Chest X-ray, AP view. Patient: 61 years old, sex M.
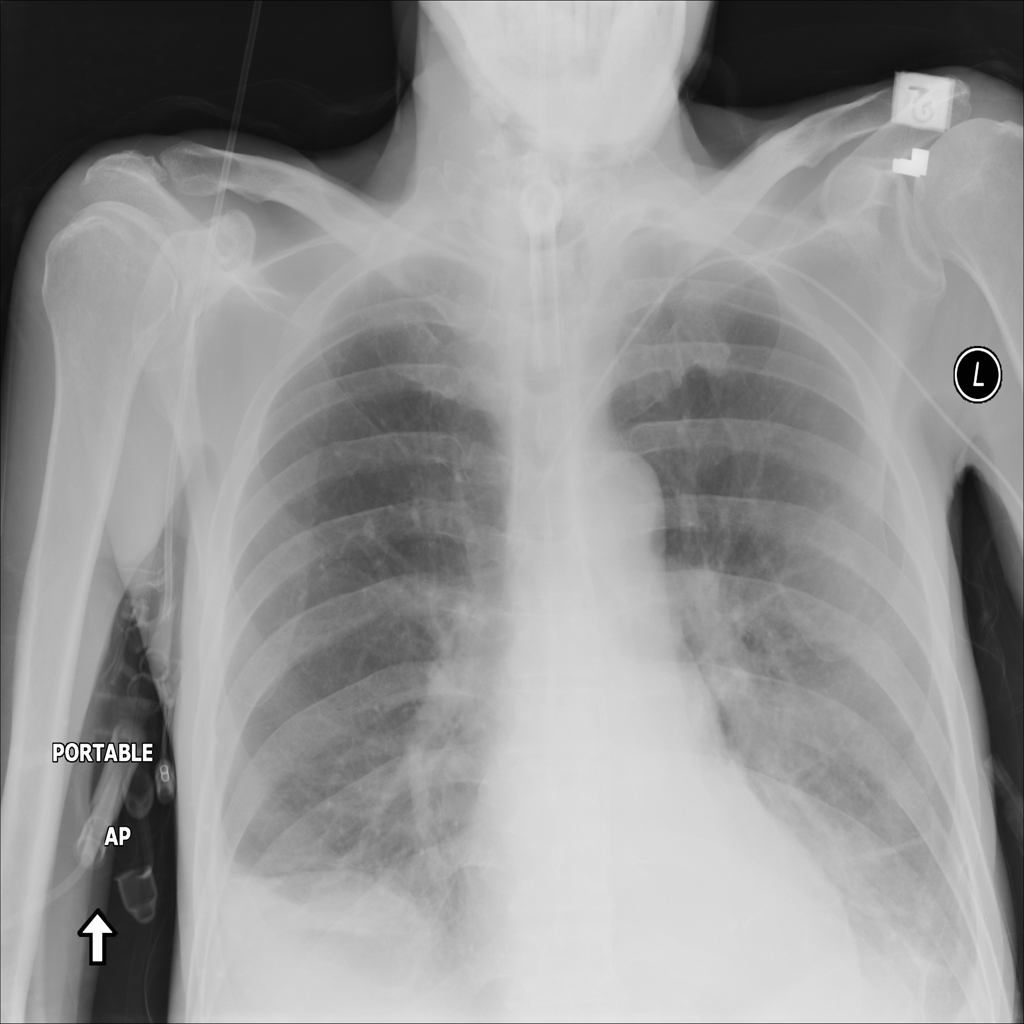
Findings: Atelectasis, Effusion